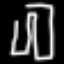
Label: pants